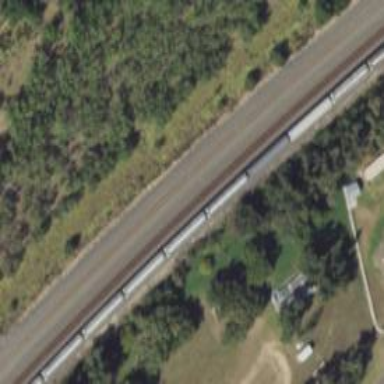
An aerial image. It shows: Railway track.